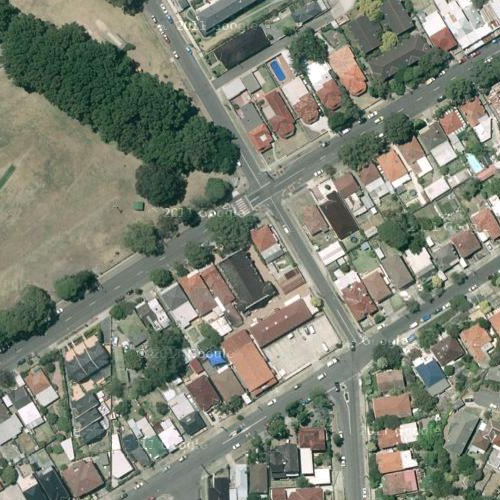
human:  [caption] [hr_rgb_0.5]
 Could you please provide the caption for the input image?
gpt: A residential area with many houses arranged densely and a wide highway beside .

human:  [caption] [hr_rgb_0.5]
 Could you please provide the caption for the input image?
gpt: This is a residential area with a wide highway passed by .

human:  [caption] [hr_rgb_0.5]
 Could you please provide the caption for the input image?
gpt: Many houses densely arranged while a wide highway passed by .

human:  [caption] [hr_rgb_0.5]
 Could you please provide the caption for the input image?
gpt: A residential area with lots of houses arranged densely and a highway passed by .

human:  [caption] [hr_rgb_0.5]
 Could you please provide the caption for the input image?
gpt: There are many houses densely arranged and a wide highway beside .